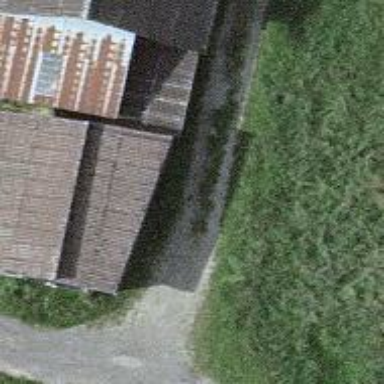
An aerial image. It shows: Shed.